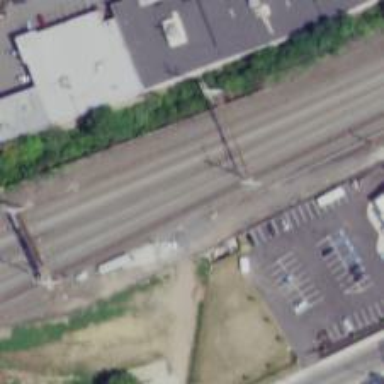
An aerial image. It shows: Rail on embankment with electrified contact lines.